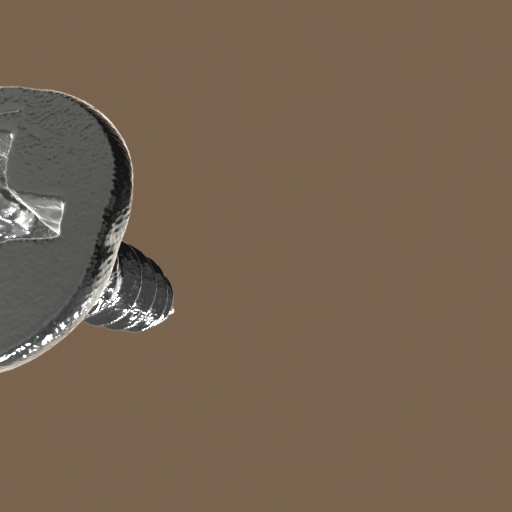
Label: screw